Question: Help me with this code: I get this error.
Notice: Undefined variable: dbCon in C:\xampp\htdocs\Project\core\functions\general.php on line 5
Warning: mysqli_real_escape_string() expects parameter 1 to be mysqli, null given in C:\xampp\htdocs\Project\core\functions\general.php on line 5
Notice: Undefined variable: dbCon in C:\xampp\htdocs\Project\core\functions\Users.php on line 5
Warning: mysqli_query() expects parameter 1 to be mysqli, null given in C:\xampp\htdocs\Project\core\functions\Users.php on line 5
Fatal error: Uncaught Error: Call to undefined function mysqli_result() in C:\xampp\htdocs\Project\core\functions\Users.php:8 Stack trace: #0 C:\xampp\htdocs\Project\login.php(4): user_exists(NULL) #1 {main} thrown in C:\xampp\htdocs\Project\core\functions\Users.php on line 8
Main folder(name -> PHP) has :
'''
<?php
include 'core/init.php';
include 'includes/overall/header.php';
?>
'''
PHP folder has :
'''
<?php
include 'core/init.php';
if(user_exists('sudin') === true)
{
echo 'exists';
}
?>
'''
under php/core folder
'''
<?php
session_start();
require 'database/connect.php';
require 'functions/general.php';
require 'functions/users.php';
?>
'''
under php/core/database
'''
<?php
$dbCon=mysqli_connect('localhost','root','','project_point');
?>
'''
under php/core/functions
'''
<?php
function user_exists($username)
{
$username = sanitize($username);
$query = mysqli_query($dbCon,"SELECT COUNT('Login_ID')FROM 'login' WHERE 'Username' = '$username'");
return(mysqli_result($query,0)==1) ? true : false;
}
?>
'''
under php/core/functions
'''
<?php
function sanitize($data)
{
return mysqli_real_escape_string($dbCon,$data);
}
?>[enter image description here][1]
'''
Sorry for the messy way, here is the treeview:

Thankful for the help
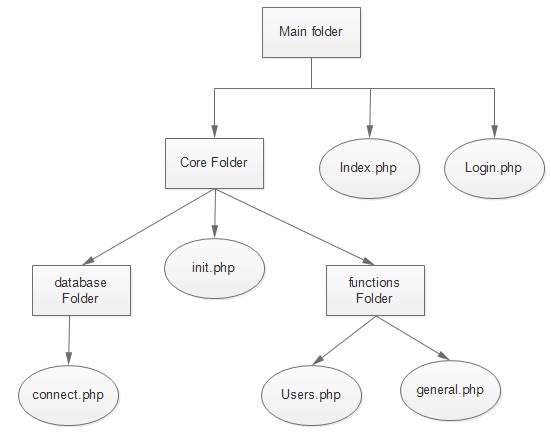
Answer: There are a few things wrong here.
Firstly, you have a variable scope issue and you're also using the wrong <URL> in your query being regular quotes:
So, remove the quotes for this:
'''
SELECT COUNT('Login_ID')FROM 'login' WHERE 'Username'
^ ^ ^ ^ ^ ^ Remove those
'''
or use ticks:
'''
SELECT COUNT('Login_ID') FROM 'login' WHERE 'Username'
'''
Checking for errors on it using 'mysqli_error($dbCon)' <URL> would have thrown you something about it once it would have fired.
Make your connection global in your 'user_exists()' function
'''
global $dbCon;
'''
Read up on both:
- Identifier qualifiers <URL>